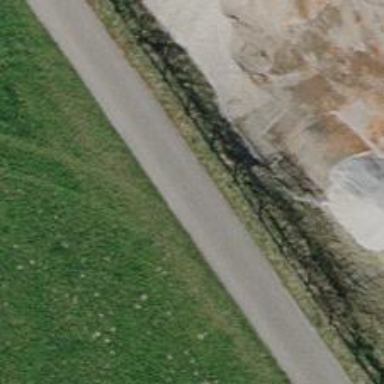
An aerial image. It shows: Track with grade 1 quality.